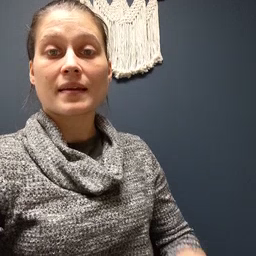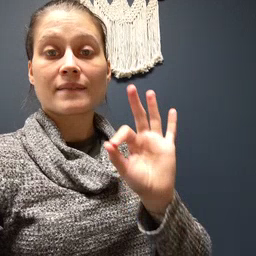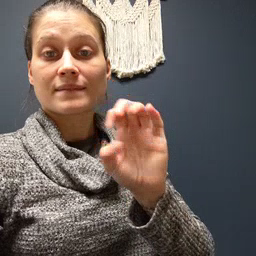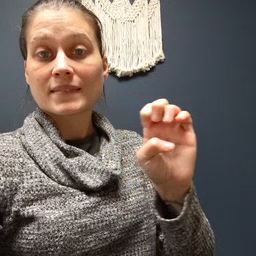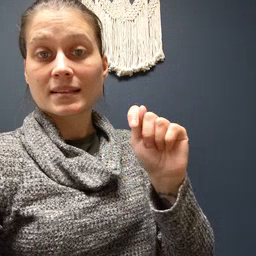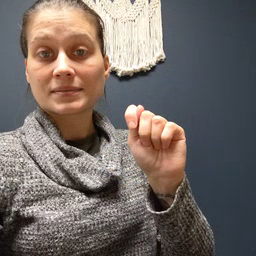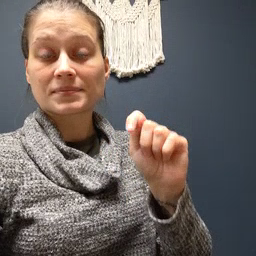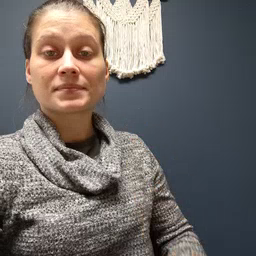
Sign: feet